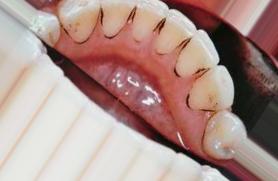
Condition: Tooth Discoloration